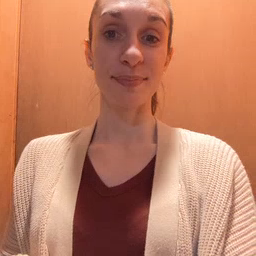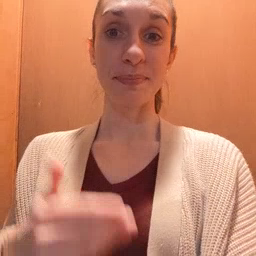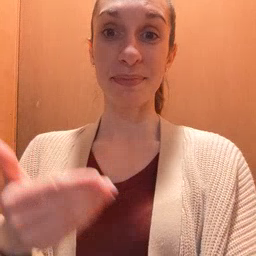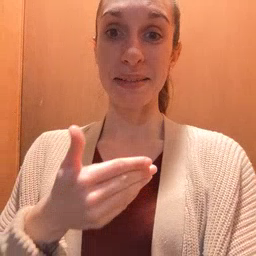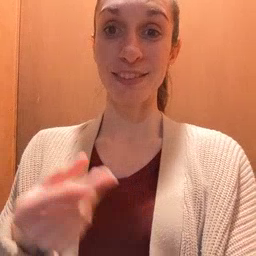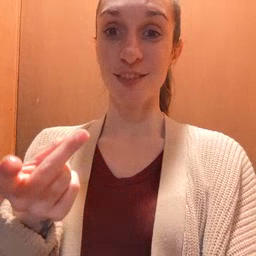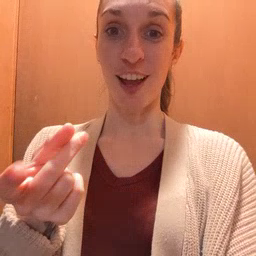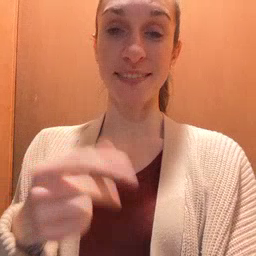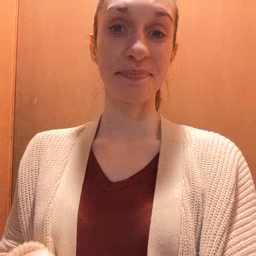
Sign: puppy